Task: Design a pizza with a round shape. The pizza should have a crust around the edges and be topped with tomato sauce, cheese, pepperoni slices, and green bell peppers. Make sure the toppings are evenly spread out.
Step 89:
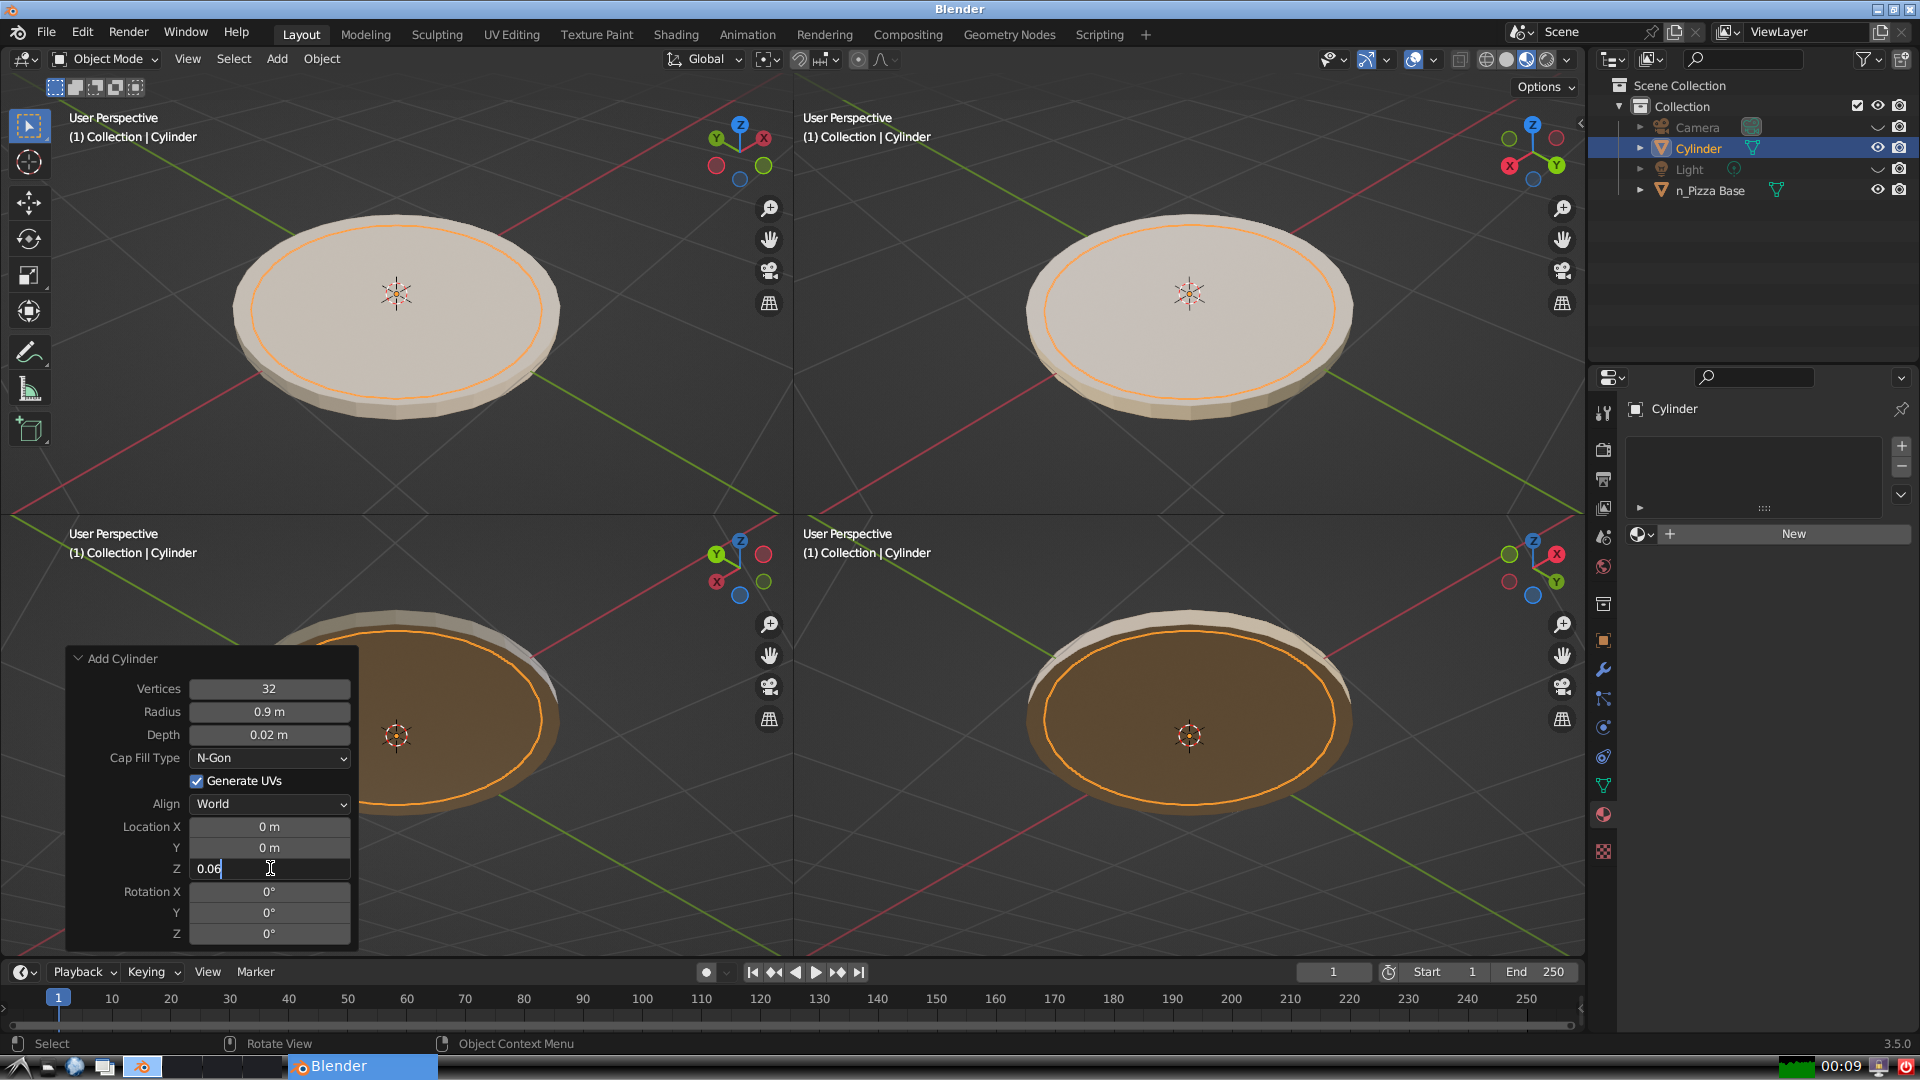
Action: {"key_press": ['Return']}